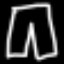
Label: pants